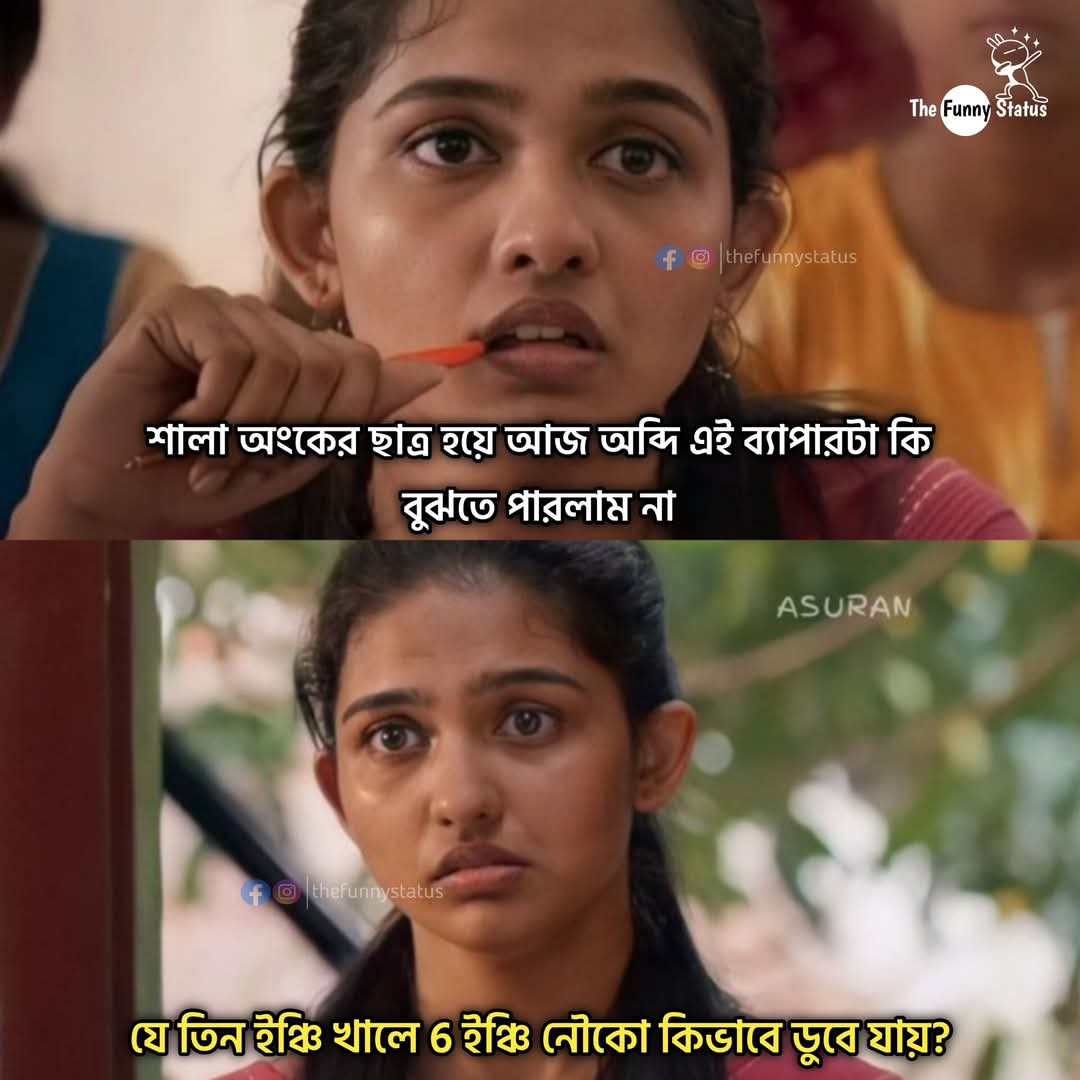
Text: শালা অংকের ছাত্র হয়ে আজ অব্দি এই ব্যাপারটা কি বুঝতে পারলাম না
যে তিন ইঞ্চি খালে 6 ইঞ্চি নৌকো কিভাবে ডুবে যায়?
Label: Non Hate